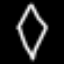
Label: diamond